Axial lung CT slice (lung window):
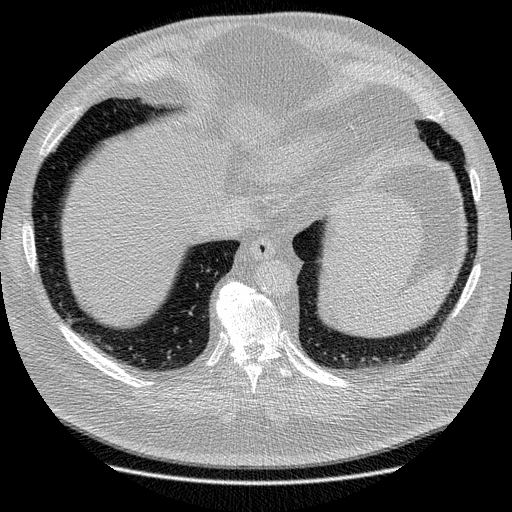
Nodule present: no